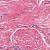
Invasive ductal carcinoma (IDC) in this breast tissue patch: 0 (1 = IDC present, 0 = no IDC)